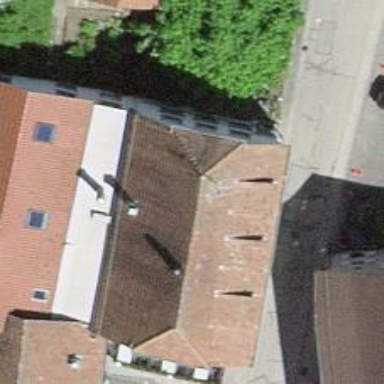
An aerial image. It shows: Restaurant.